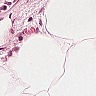
Metastatic tissue present: no